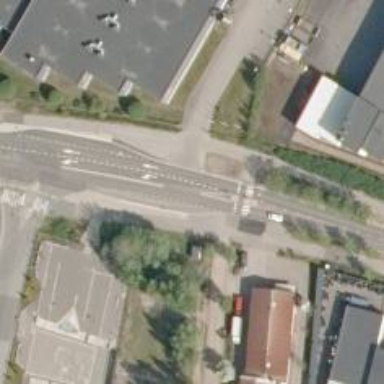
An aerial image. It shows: Asphalt cycleway.